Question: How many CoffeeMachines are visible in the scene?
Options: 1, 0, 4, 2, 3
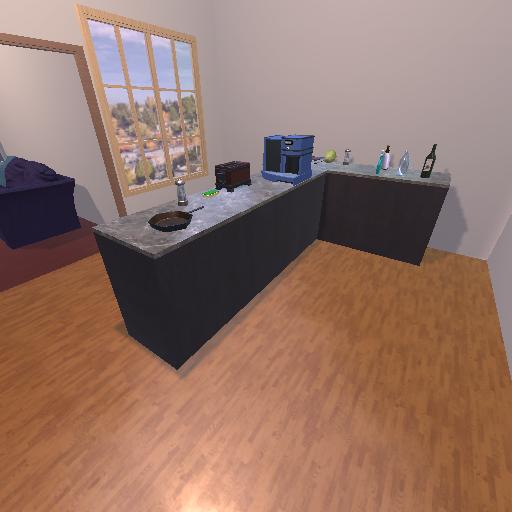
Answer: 1